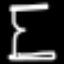
Label: hourglass